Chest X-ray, PA view. Patient: 65 years old, sex M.
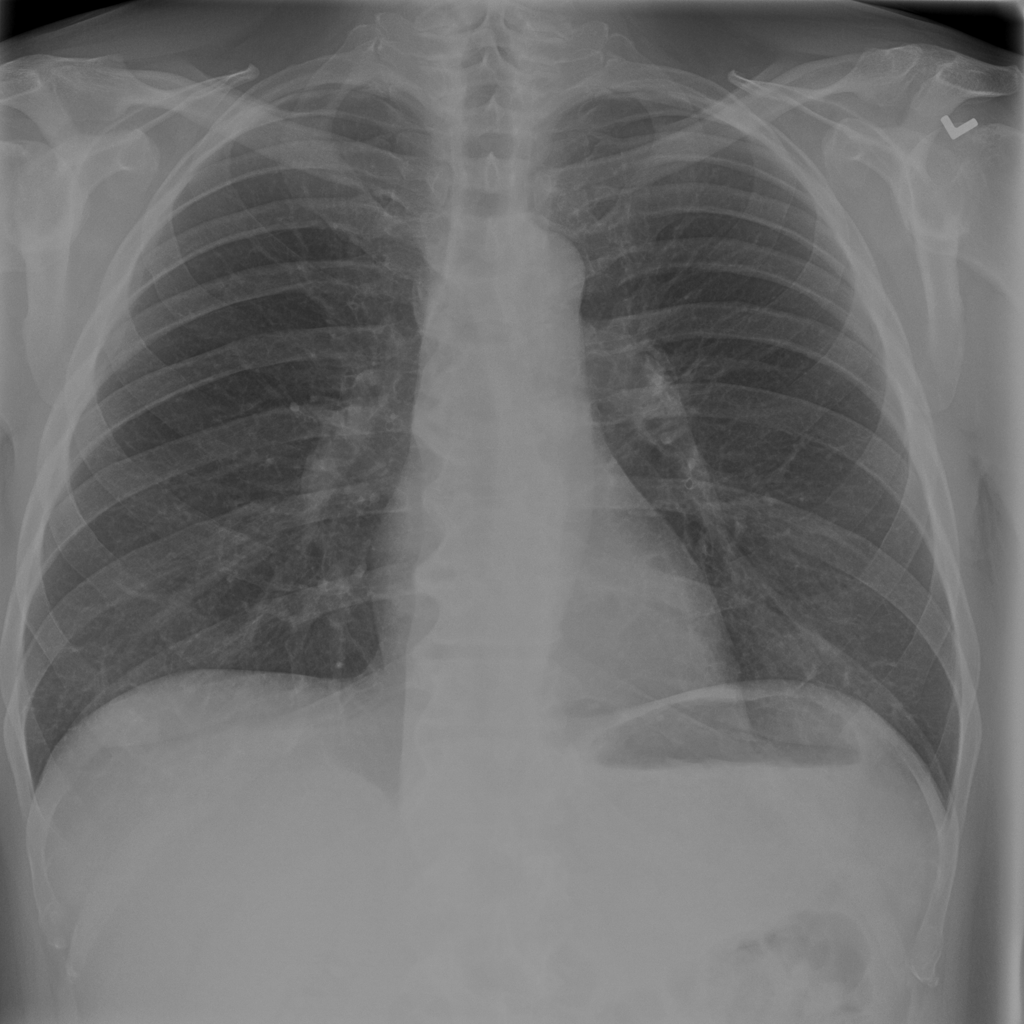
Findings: No Finding